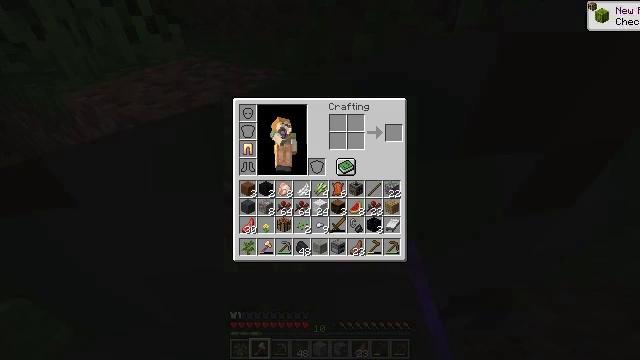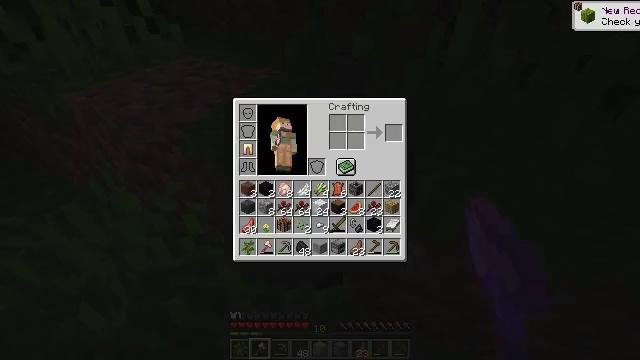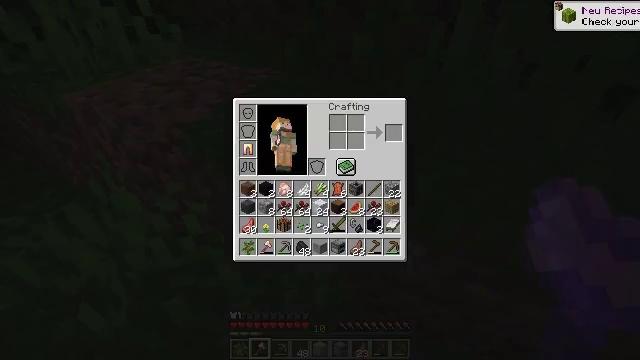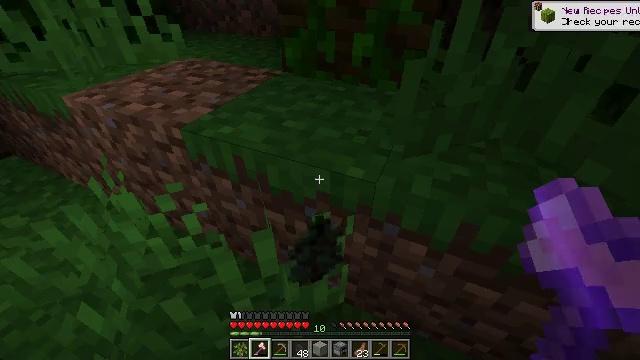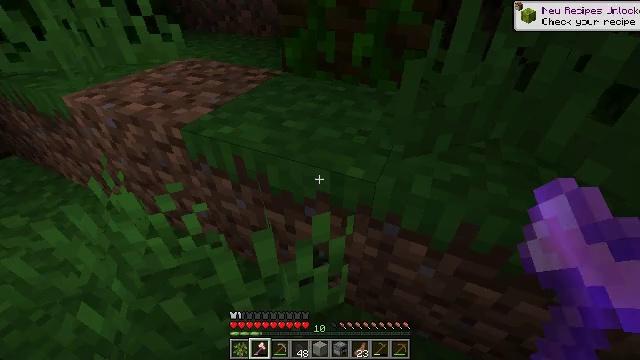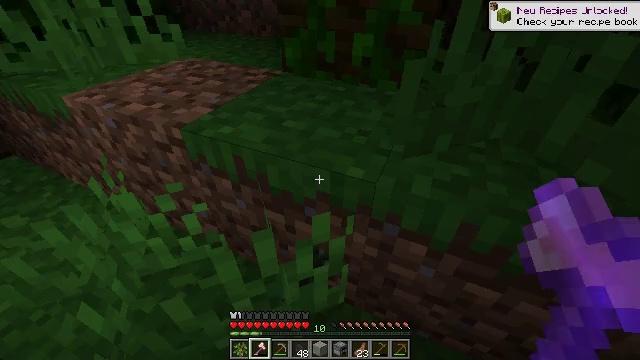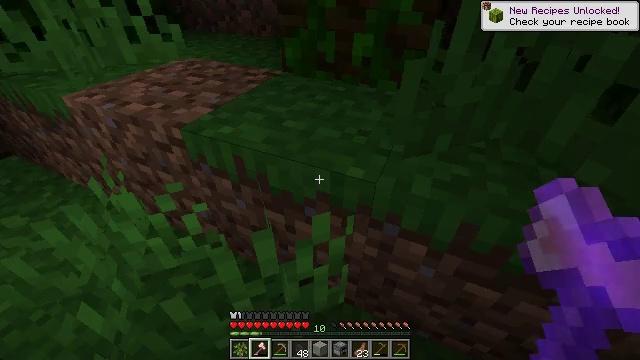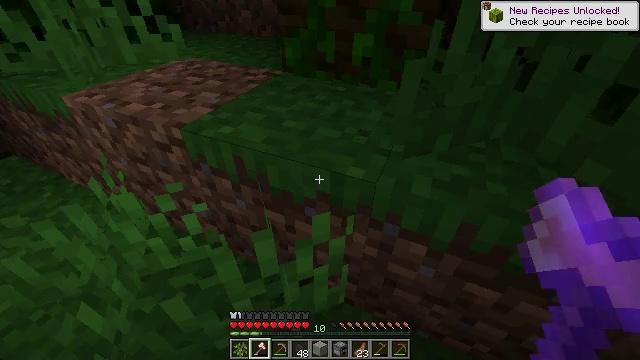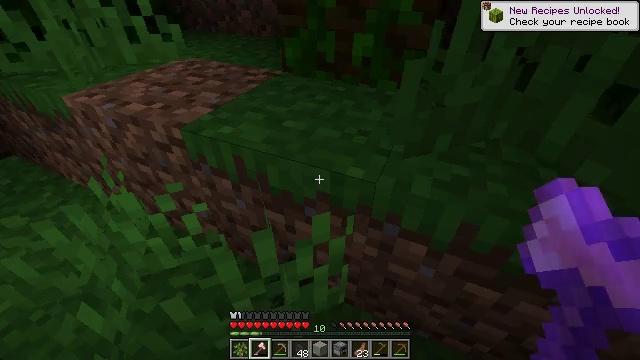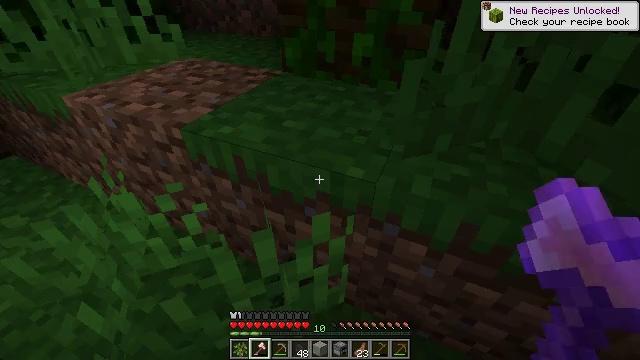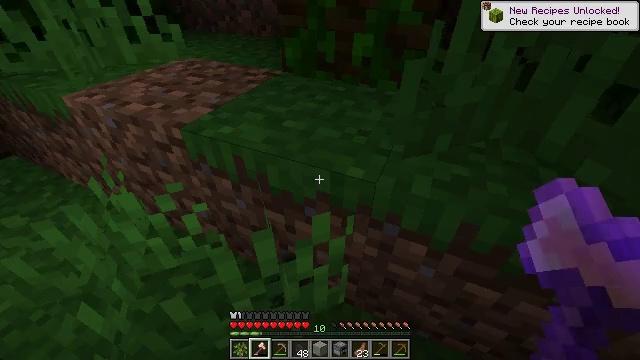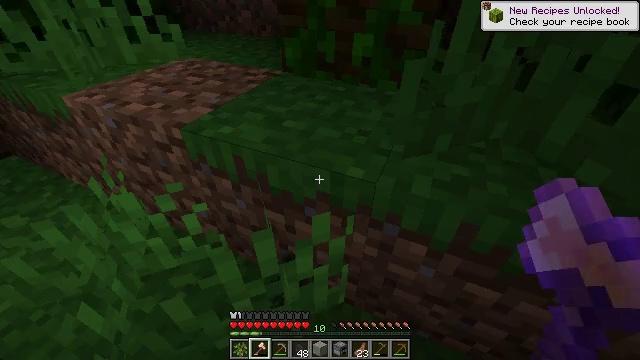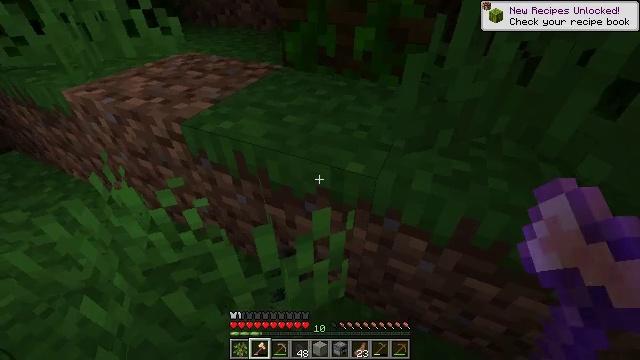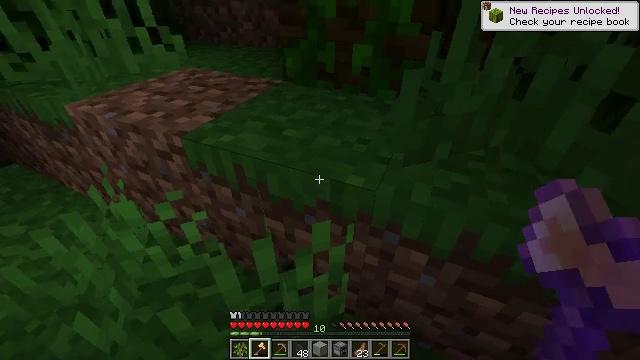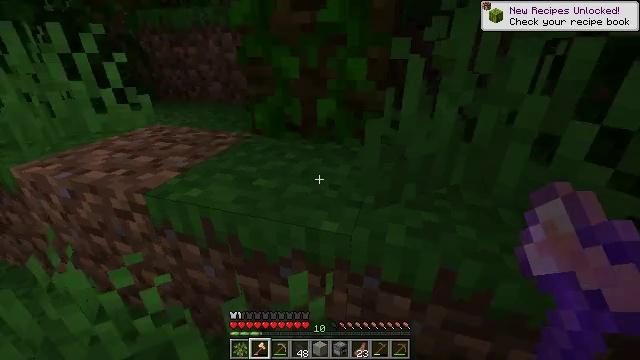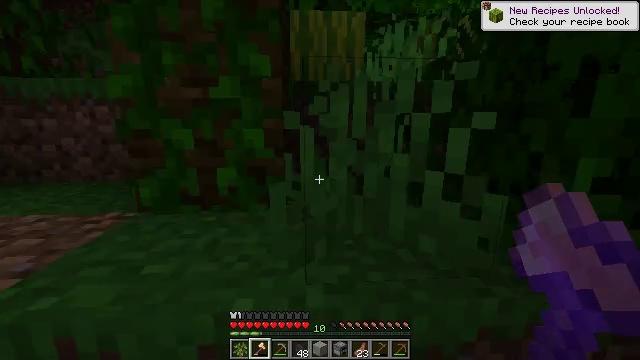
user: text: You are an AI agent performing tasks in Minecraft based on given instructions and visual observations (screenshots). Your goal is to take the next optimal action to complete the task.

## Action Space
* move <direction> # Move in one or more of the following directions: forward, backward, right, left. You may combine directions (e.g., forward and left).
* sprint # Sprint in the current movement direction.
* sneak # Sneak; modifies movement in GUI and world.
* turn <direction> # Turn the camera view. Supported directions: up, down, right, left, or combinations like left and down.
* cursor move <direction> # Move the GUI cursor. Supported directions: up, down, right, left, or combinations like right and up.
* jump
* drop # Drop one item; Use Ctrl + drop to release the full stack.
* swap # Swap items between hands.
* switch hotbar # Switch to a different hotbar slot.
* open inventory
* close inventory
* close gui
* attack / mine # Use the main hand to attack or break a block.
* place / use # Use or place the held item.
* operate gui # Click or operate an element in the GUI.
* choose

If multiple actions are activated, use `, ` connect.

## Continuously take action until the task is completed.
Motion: motion action
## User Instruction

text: Use right equipment to gather melon.
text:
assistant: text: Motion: open gui
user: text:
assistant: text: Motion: no_op
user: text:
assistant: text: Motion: no_op
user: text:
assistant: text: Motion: close gui
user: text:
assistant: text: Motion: no_op
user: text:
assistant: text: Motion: no_op
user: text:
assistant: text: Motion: no_op
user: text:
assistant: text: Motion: no_op
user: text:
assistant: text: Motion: no_op
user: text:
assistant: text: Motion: no_op
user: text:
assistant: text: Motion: no_op
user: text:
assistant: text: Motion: turn down
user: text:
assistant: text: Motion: turn up
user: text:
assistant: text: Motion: turn right and up
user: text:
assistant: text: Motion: turn right and up
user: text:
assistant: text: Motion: turn right and up
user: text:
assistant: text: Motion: turn right and up
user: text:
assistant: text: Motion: turn right and up
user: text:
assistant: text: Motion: turn up
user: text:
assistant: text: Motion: no_op
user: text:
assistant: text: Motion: no_op
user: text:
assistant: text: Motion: no_op
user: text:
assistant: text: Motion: no_op
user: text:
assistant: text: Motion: move forward, turn left
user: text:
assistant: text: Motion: move forward, turn left and down
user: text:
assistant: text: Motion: move forward, turn left and down
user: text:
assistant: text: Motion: move forward, turn left and down
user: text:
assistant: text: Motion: move forward, turn left and down, jump
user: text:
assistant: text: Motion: move forward, turn left and down, jump
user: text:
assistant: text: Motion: move forward, turn left and down, jump